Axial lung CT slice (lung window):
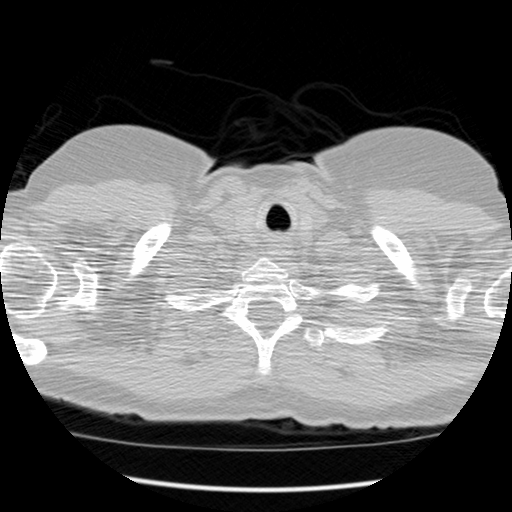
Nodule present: no